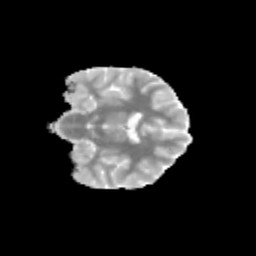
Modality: MD
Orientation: coronal
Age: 11
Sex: female
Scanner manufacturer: siemens
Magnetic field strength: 3 T
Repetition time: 3.8 s
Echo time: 0.07 s